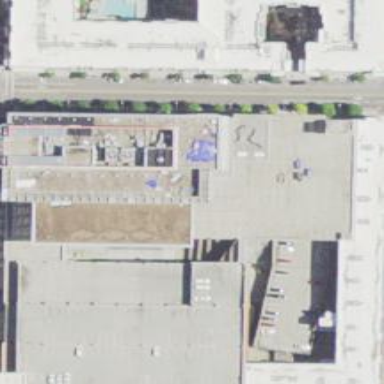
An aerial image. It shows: Commercial multi-storey parking building.